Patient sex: M
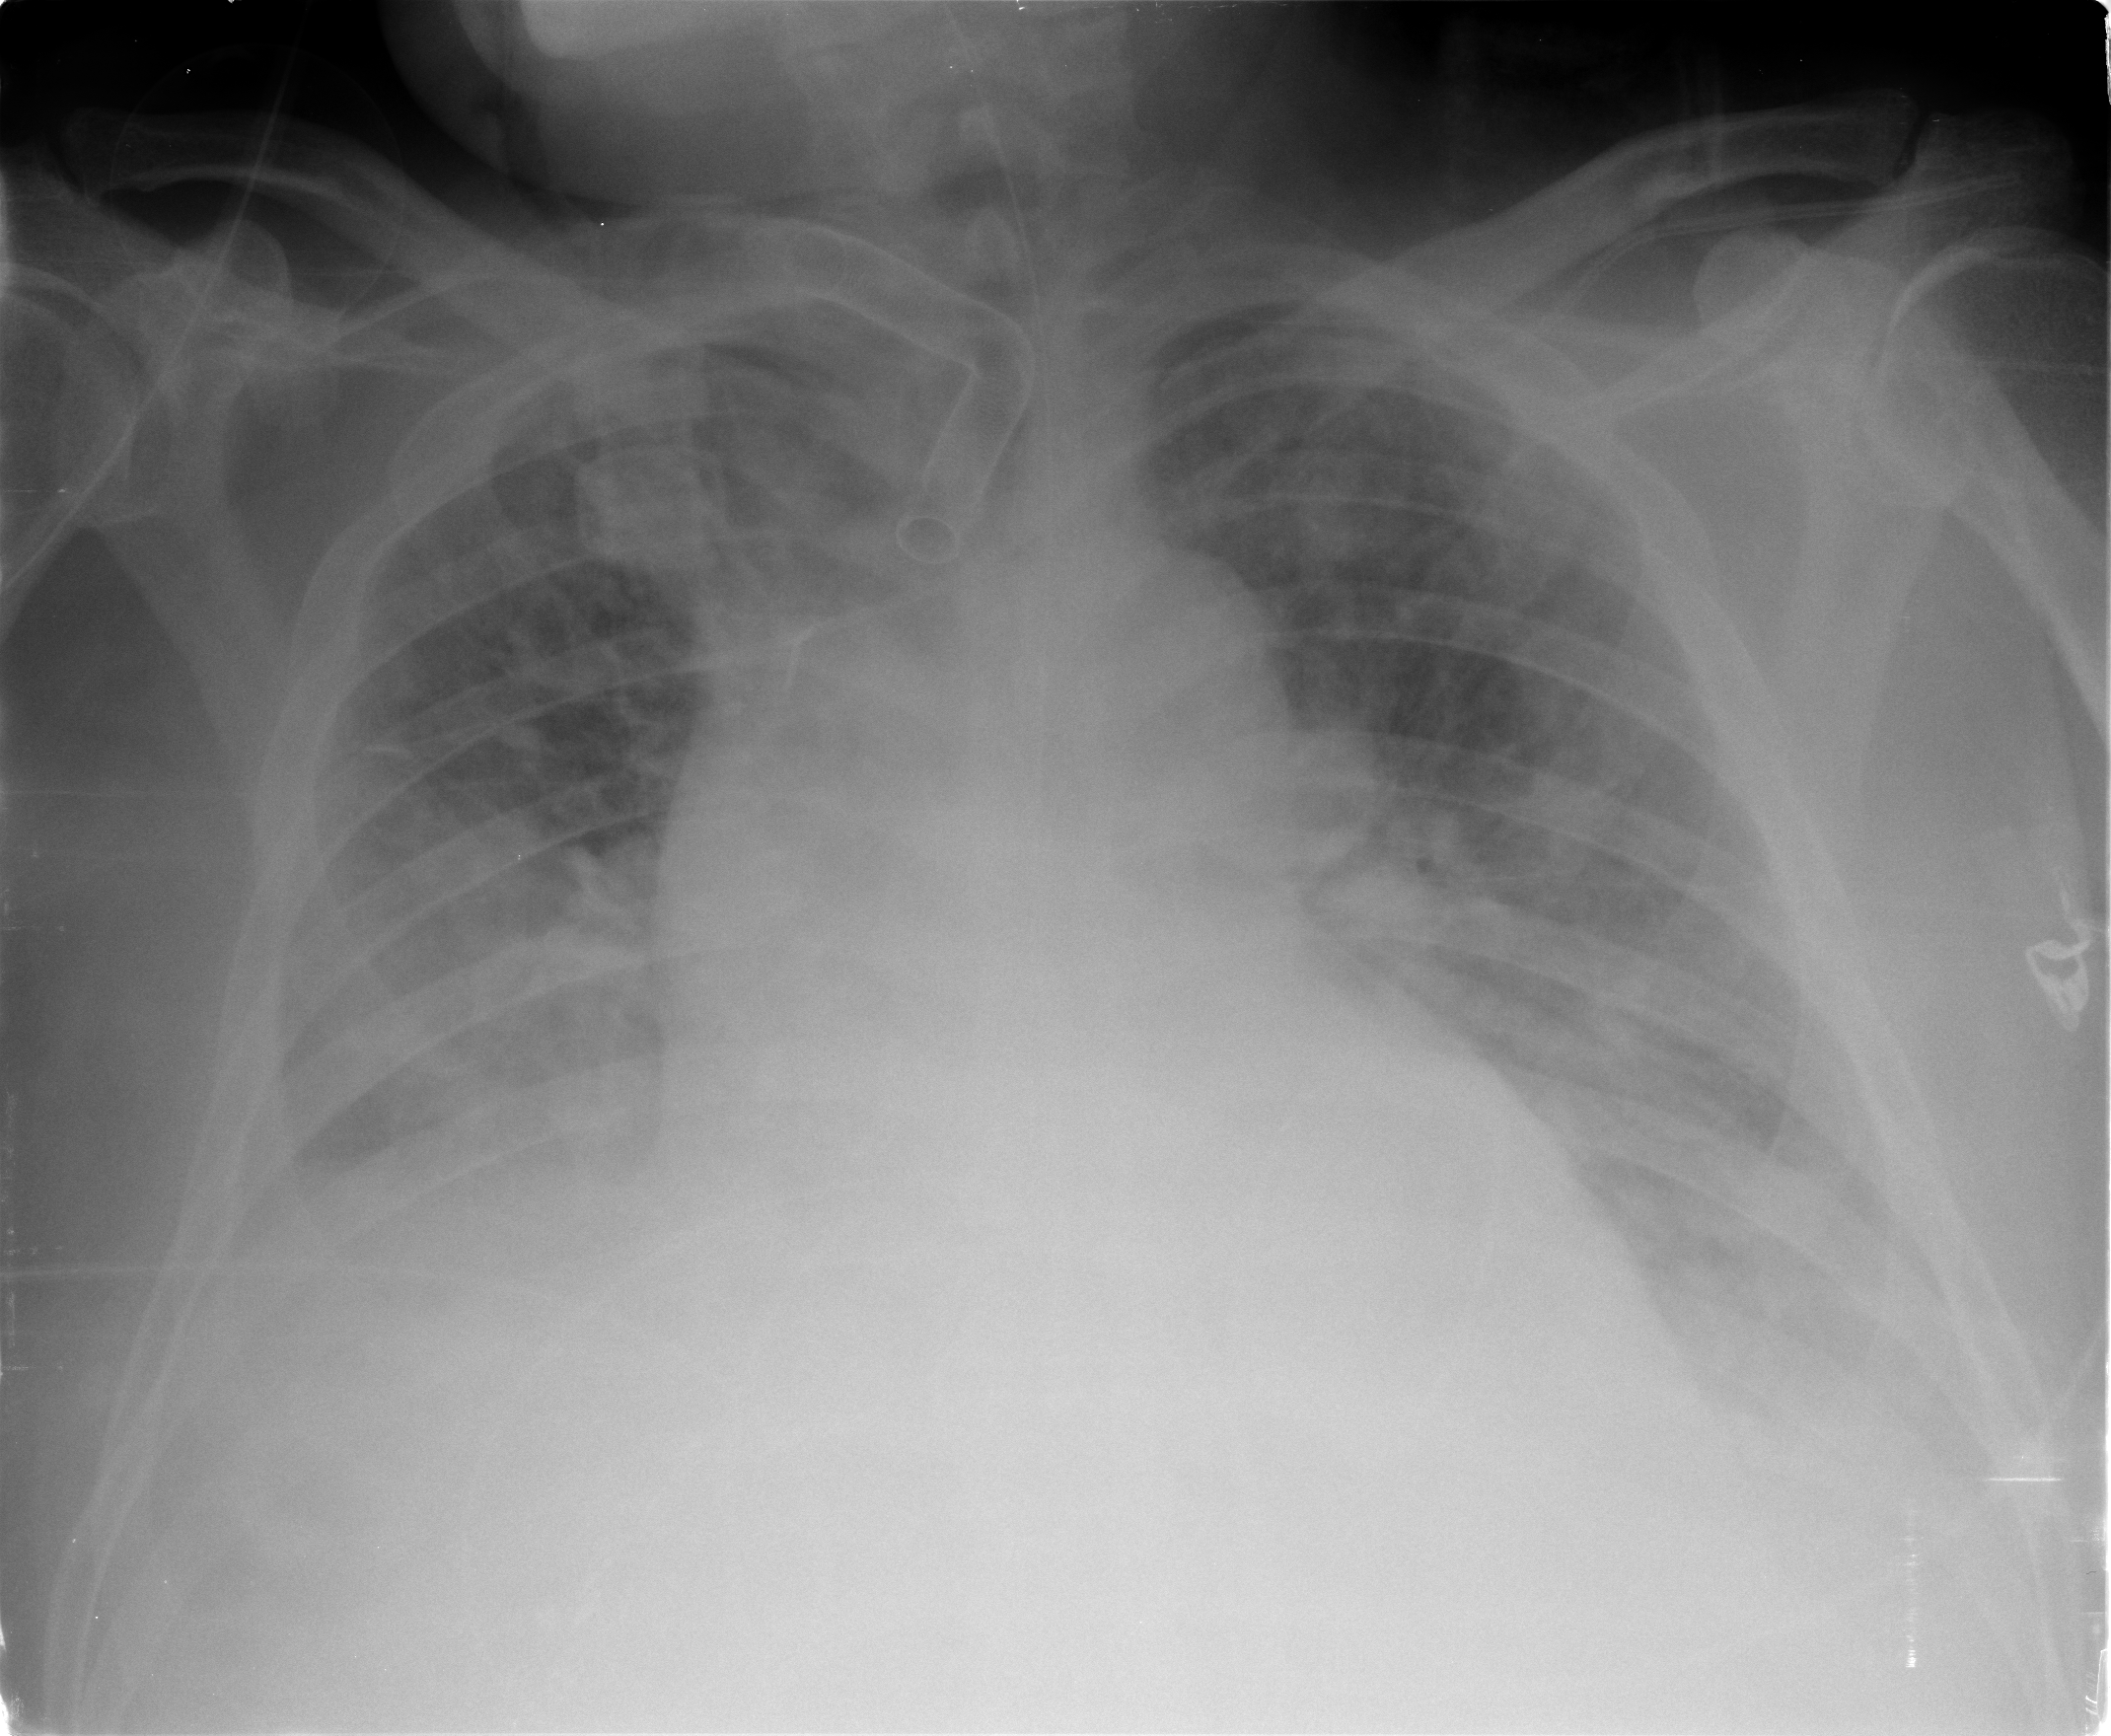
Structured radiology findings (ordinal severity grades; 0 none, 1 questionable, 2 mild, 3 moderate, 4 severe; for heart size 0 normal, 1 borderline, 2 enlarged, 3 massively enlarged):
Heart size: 2
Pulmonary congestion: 3
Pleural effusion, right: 2
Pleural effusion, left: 2
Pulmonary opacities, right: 2
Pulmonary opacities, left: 2
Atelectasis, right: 2
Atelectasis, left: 2